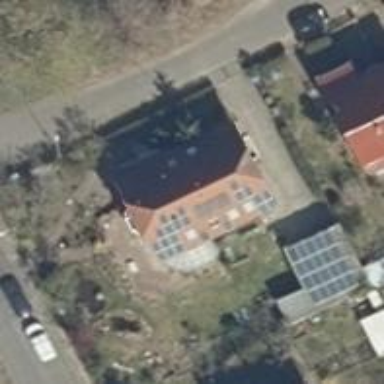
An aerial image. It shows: Detached building with half-hipped roof shape.